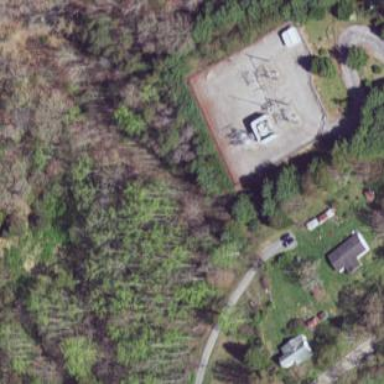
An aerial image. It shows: Distribution level power substation surrounded by fence.